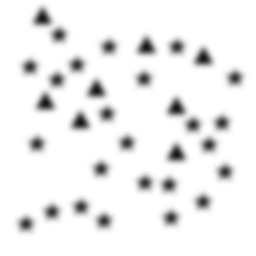
Squares: 0
Triangles: 8
Stars: 24
Total shapes: 32